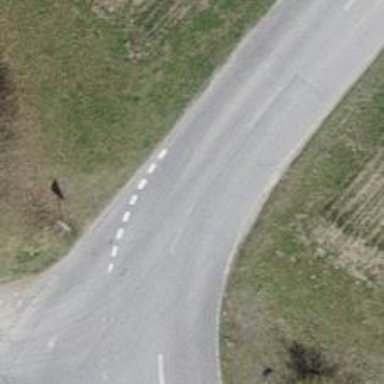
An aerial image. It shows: Unclassified road.